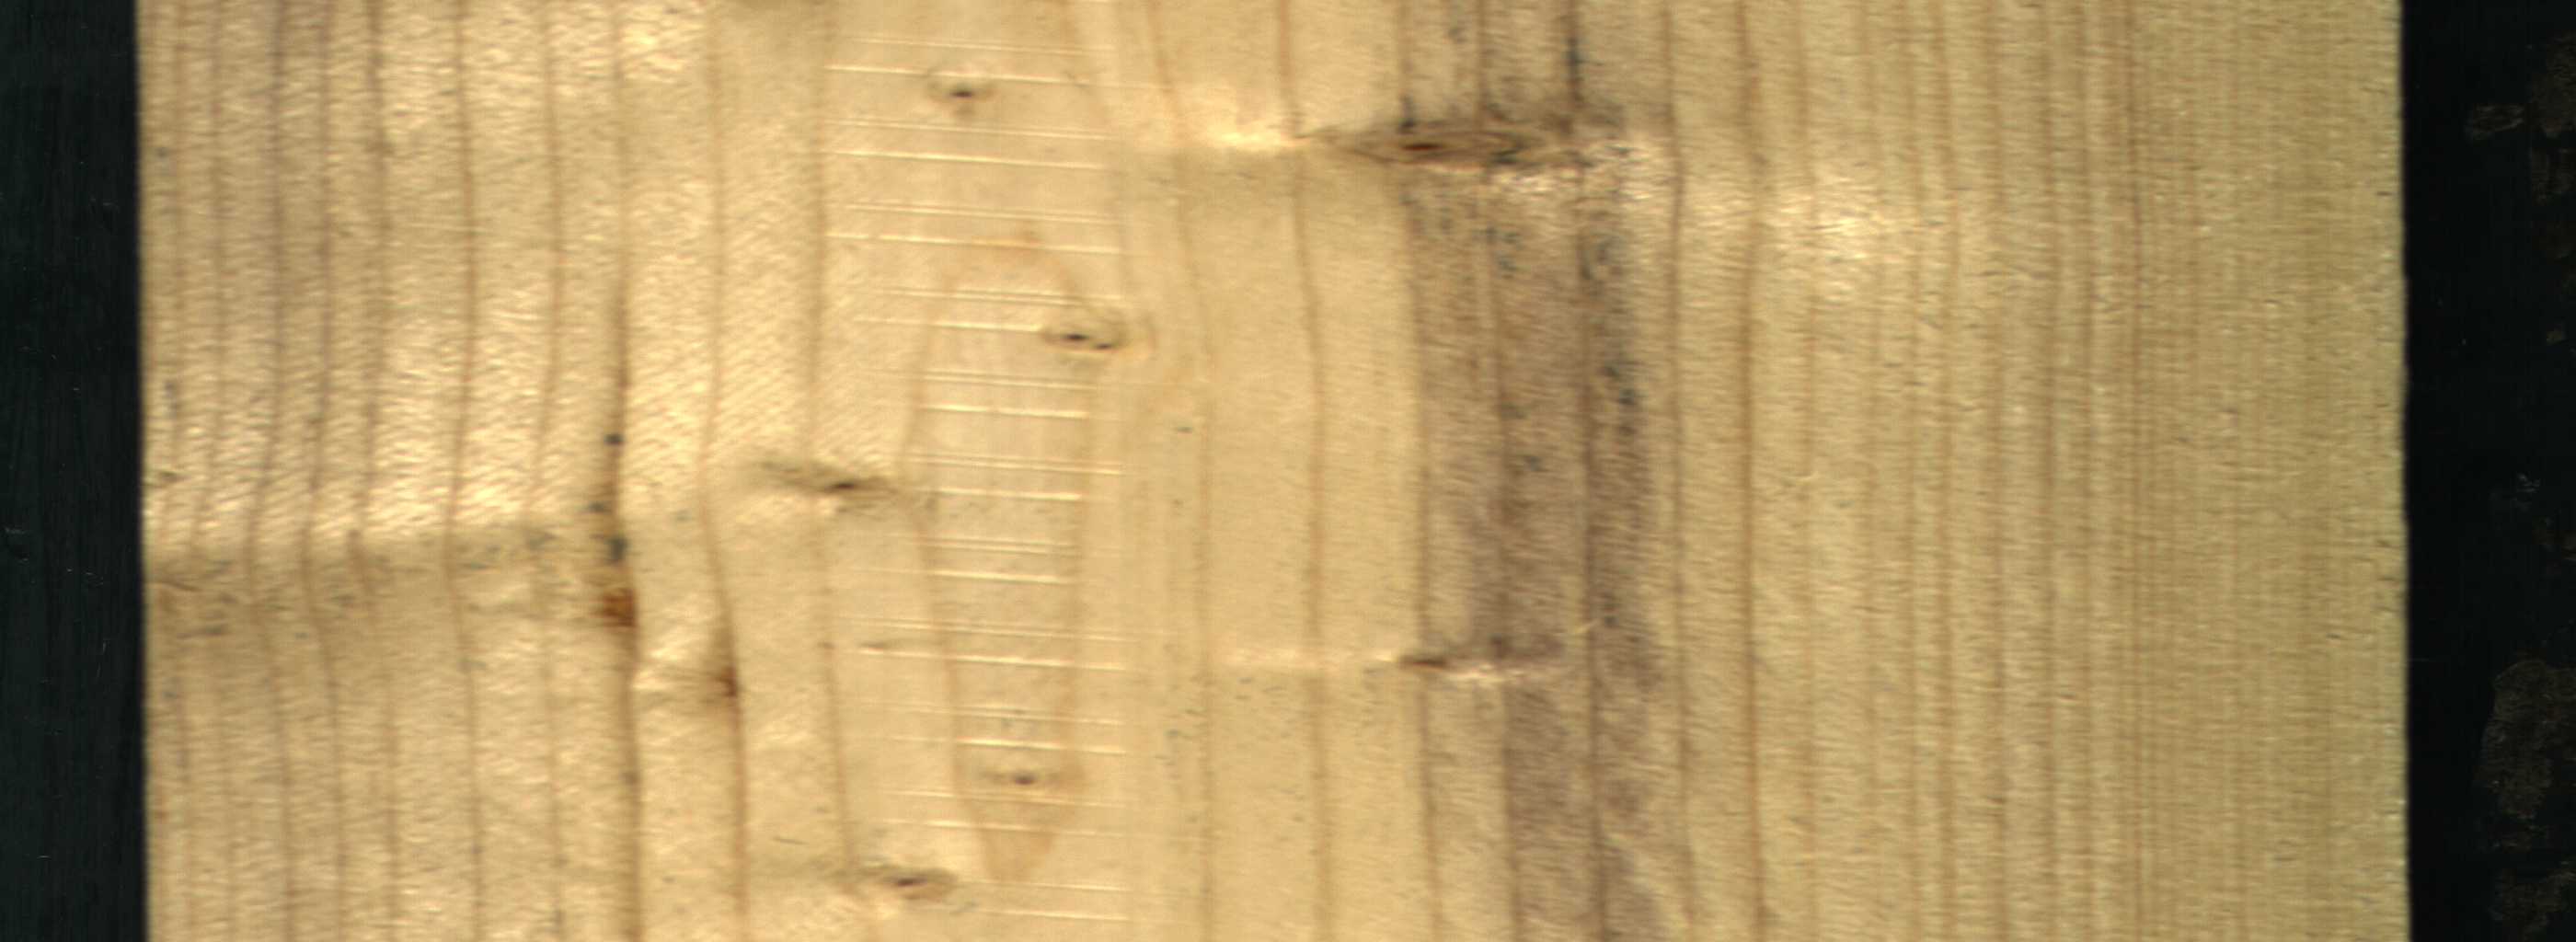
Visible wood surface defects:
Live_Knot
Live_Knot